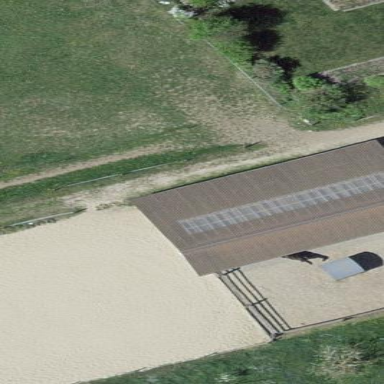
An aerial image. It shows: Stable building.